Question: I am trying to follow the Facebook SDK 3.1 tutorial: Scrumptious and integrate FB to my app.
'''
- (BOOL)openSessionWithAllowLoginUI:(BOOL)allowLoginUI {
NSArray *permissions = @[@"email"];
return [FBSession openActiveSessionWithReadPermissions:permissions
allowLoginUI:allowLoginUI
completionHandler:^(FBSession *session, FBSessionState state, NSError *error) {
[self sessionStateChanged:session state:state error:error];
}];
'''
I want to add extra permission however it only show the basic information in the authentication as the following image:

I also used deprecated method and I got the same result:
'''
[FBSession openActiveSessionWithPermissions:permissions allowLoginUI:allowLoginUI completionHandler:^(FBSession *session, FBSessionState state, NSError *error) {
[self sessionStateChanged:session state:state error:error];
}];
'''
I found temporary solution from <URL> by using 'reauthorizeWithPublishPermissions' in somewhere else. The user have to login to the facebook twice to read the user email.
Is there any solution which I can do it in once?
Thanks for helping!
EDIT: Another <URL> on stackoverflow, using 'openActiveSessionWithPublishPermissions', still have the same result as the screenshot.
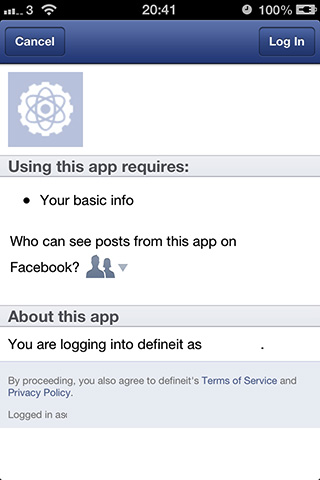
Answer: I would check the permissions on Facebook.com in the Facebook app's permission settings and make sure they match. I do believe they say you can set the permissions in your iOS code, but I would recommend matching the permissions in the FB app settings as well.